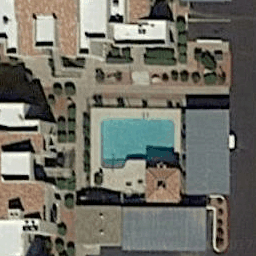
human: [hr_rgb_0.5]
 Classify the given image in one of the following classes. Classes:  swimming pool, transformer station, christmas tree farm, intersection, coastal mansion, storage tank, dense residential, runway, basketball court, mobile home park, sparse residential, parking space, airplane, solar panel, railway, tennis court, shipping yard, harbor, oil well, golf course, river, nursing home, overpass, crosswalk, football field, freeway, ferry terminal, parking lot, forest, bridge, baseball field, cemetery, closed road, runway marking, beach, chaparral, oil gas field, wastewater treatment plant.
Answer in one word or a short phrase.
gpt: swimming pool